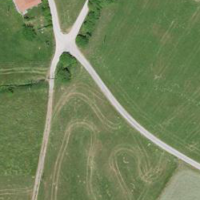
EUNIS habitat code: 52
Species observed at this site:
Filipendula ulmaria